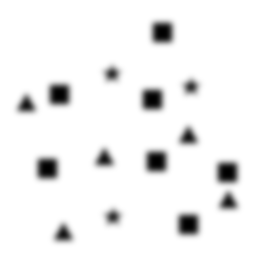
Squares: 7
Triangles: 5
Stars: 3
Total shapes: 15